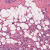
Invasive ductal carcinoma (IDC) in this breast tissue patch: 1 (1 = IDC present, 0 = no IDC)